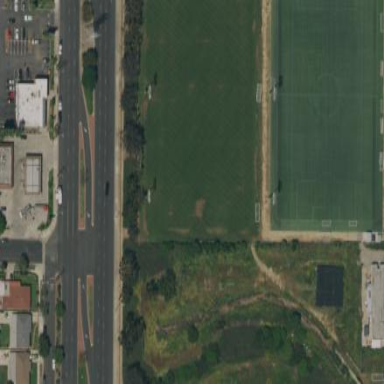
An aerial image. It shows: Soccer pitch designated for leisure and sports activities.